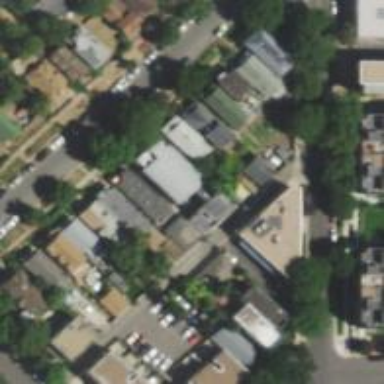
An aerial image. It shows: Alley classified as service road.